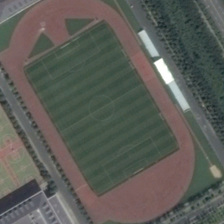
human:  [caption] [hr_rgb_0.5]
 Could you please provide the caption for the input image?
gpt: many green trees and several basketball fields are near a playground .

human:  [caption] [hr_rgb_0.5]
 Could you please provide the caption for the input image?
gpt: many green trees and several basketball fields are near a playground .

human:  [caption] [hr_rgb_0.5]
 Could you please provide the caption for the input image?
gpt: many green trees and several basketball fields are near a playground .

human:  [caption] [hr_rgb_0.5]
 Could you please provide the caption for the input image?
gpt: many green trees and several basketball fields are near a playground .

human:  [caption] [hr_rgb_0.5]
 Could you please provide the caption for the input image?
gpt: many green trees and several basketball fields are near a playground .